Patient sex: F
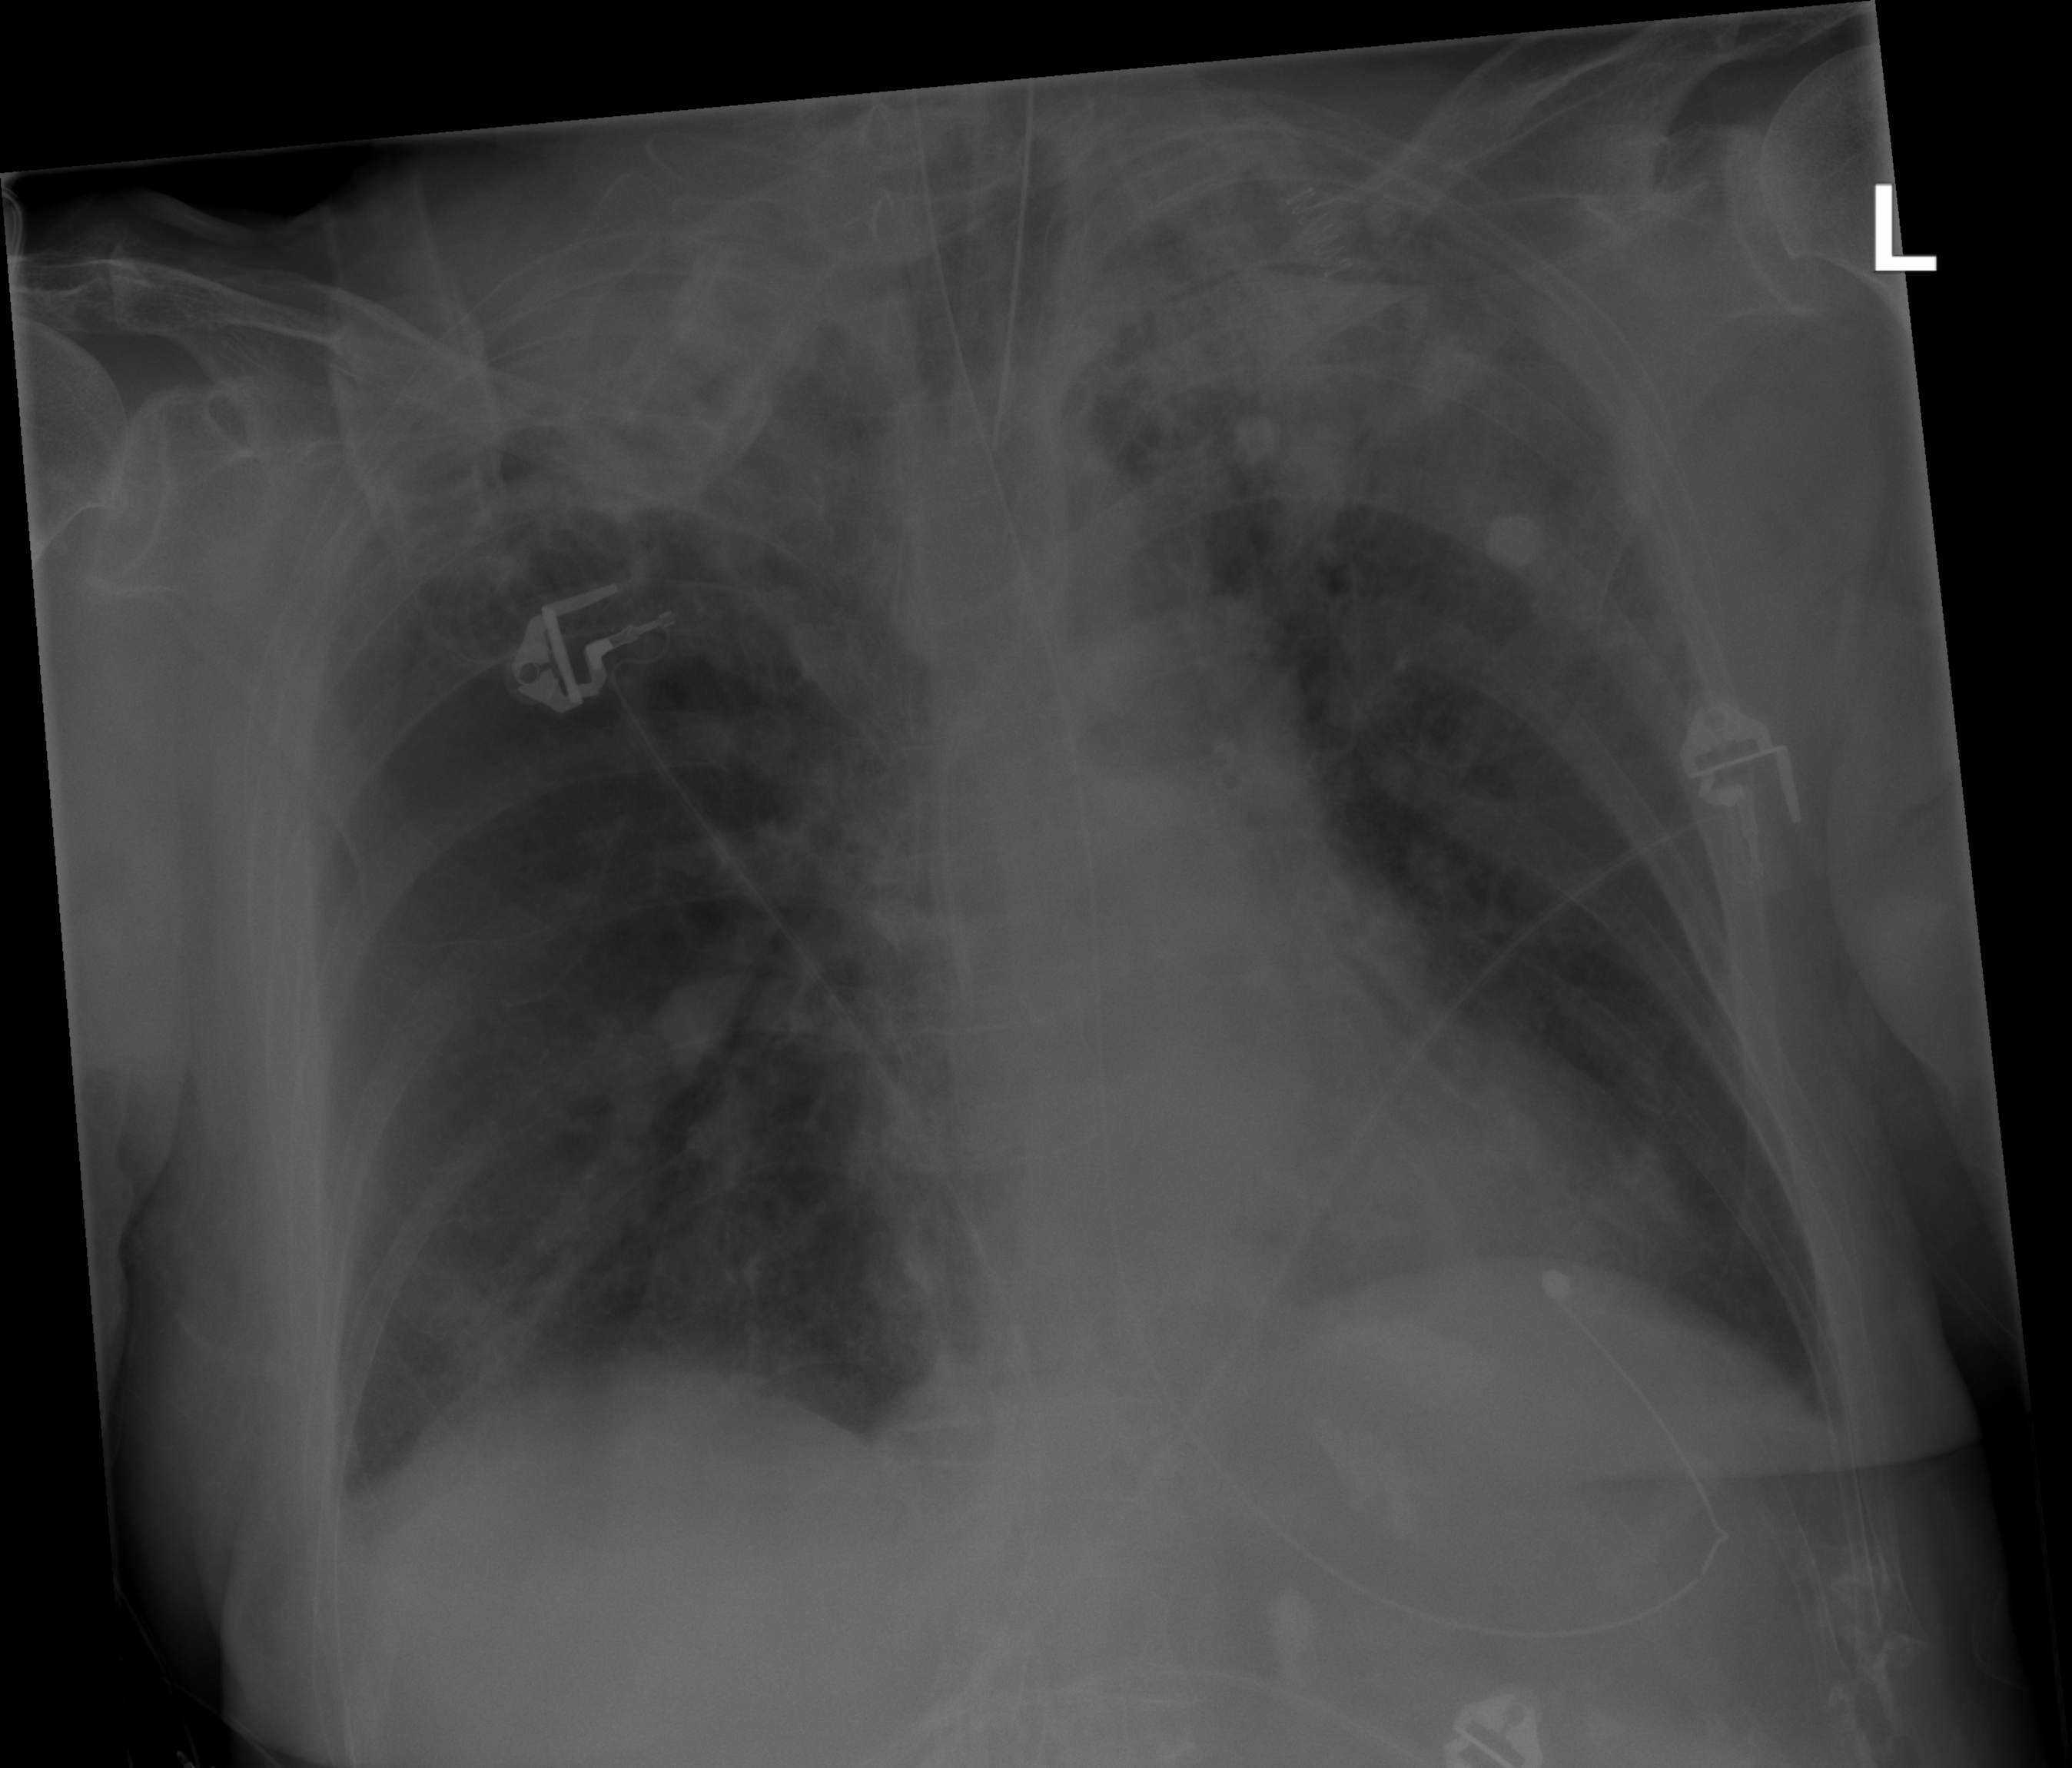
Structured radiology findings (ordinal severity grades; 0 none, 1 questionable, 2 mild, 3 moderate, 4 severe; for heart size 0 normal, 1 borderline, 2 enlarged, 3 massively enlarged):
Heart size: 0
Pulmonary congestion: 2
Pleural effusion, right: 1
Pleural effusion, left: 0
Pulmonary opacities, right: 0
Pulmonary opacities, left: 2
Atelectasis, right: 2
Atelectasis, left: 2